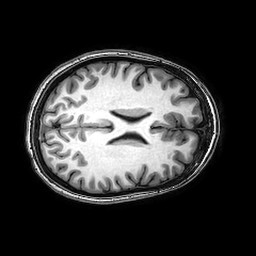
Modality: T1w
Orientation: axial
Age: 24
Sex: female
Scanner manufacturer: philips
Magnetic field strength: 3 T
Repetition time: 0.008298 s
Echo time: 0.00382 s